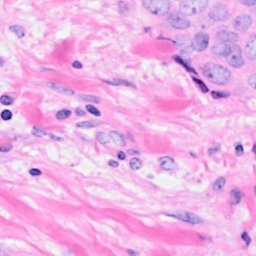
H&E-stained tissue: Breast